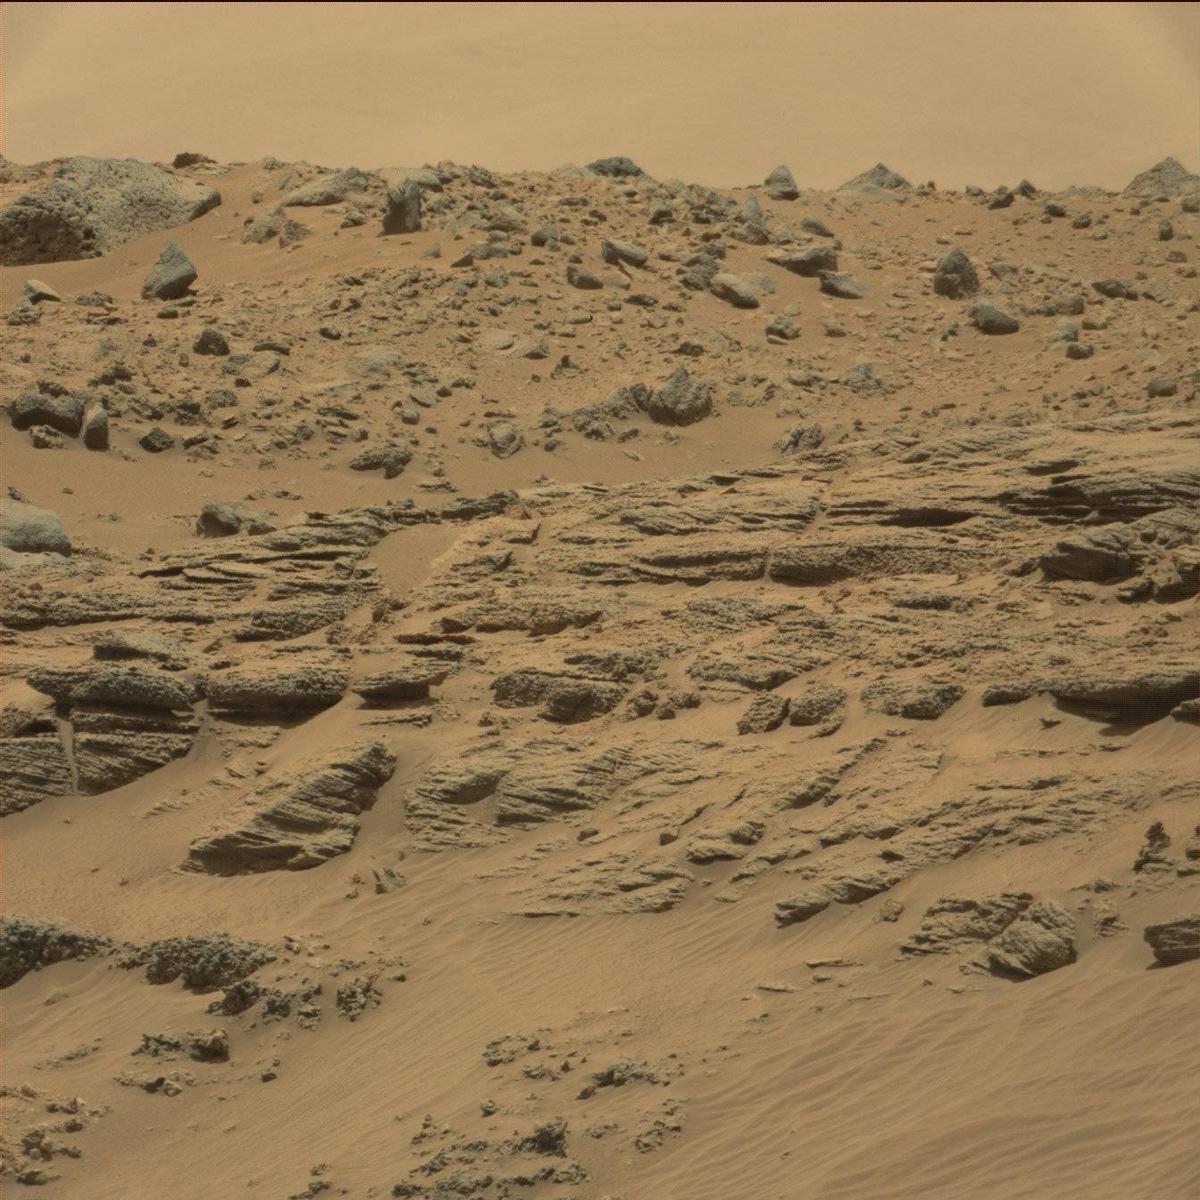
Terrain classes present: Bedrock, Ridge, Sand / Soil